Question: I am creating visualization of all nodes and edges involved in a shortest path between two vertices. Without giving unnecessary details, the nodes represent organisms, and the edges represent a parent-child relationship between them. The x-axis of the node indicates its , whereas the y-axis is simply the index of the node in the path (adjacent nodes are separated by a value of unity).
I will show my issue with the following training data set:
'''
xstart=c(1966, 1967,1977,1975,1958)
ystart=c(1.1,2.1,3.1,4.1,5.1)
xend=c(1967,1977,1975,1958,1958)
yend=c(1.9,2.9,3.9,4.9,5.1)
x=c(1966,1967,1977,1975,1958)
y=c(1,2,3,4,5)
xustart=c(1964,1965,1975,1973,1956)
xuend=c(1968,1969,1979,1977,1960)
yustart=c(0.9,1.9,2.9,3.9,4.9)
yuend=c(0.9,1.9,2.9,3.9,4.9)
xostart=c(1964,1965,1975,1973,1956)
xoend=c(1968,1969,1979,1977,1960)
yostart=c(1.1,2.1,3.1,4.1,5.1)
yoend=c(1.1,2.1,3.1,4.1,5.1)
label=c("node1","node2","node3","node4","node5")
path.plot <- data.frame(label,xstart,ystart,xend,yend,x,y)
'''
If I simply create nodes and edges (where edges enter and leave nodes at the center x-value of the text label), I find the visual looks unappealing:
'''
ggplot(data=path.plot) +
geom_segment(aes(x=xstart, y=ystart, xend=xend, yend=yend)) +
geom_text(aes(x=x, y=y, label=label))
'''
I think it looks a little better with underlines, but still sloppy:
'''
ggplot(data=path.plot) +
geom_segment(aes(x=xstart, y=ystart, xend=xend, yend=yend)) +
geom_segment(aes(x=xustart, y=yustart, xend = xuend, yend = yuend)) +
geom_text(aes(x=x, y=y, label=label))
'''
In all honesty, I thought that having the edges connect to the bottom left and write corners of the text label underline look best (for example, incoming edge connects to the left point of underline, outgoing edge connect to the right point of underline).
However, that would not work as exampled by node1 and node2, where the edge leaving node1 would cross some of the text out, and also end up as a negative-slope edge, which can be deceiving because node2 is at a later date (1967) than node1 (1966).
So, then I tried both underlining and overlining:
'''
ggplot(data=path.plot) +
geom_segment(aes(x=xstart, y=ystart, xend=xend, yend=yend)) +
geom_segment(aes(x=xustart, y=yustart, xend = xuend, yend = yuend)) +
geom_segment(aes(x=xostart, y=yostart, xend = xoend, yend = yoend)) +
geom_text(aes(x=x, y=y, label=label))
'''

I think this looks the best, but if you have any suggestions for improvement, I would take it into account. In any case, my main question is how to create the width of the underlines/overlines to be in proportion to the width of the label of the nodes? Because my node titles will not always be of the same length (I just used generic titles for example). Their labels could greatly differ in lengths, so having a consistent-length underline does not work.
Another problem with the current underline/overline is that if I readjust the image size, the text label lengths will change in proportion to the underline/overline lengths, and suddenly it looks ridiculous! So, I guess I am also trying to find a way to connect the length of the underline/overline to the length of the text so that they are not only guaranteed to be in proportion, but guaranteed to stay in proportion when the image size is readjusted.
Thank you...
---
I took into account the strwidth option and the rectangles (from the first comment) - it looks visually appealing. However, it still has problems when I resize (the label length and rectangle length do not stay proportion when resizing image). For instance, if I make the image a bit smaller in my plots window of R studio, the labels bleed over the rectangles. I am not using a static image, so I cannot simply just save the image at the correct size.
Below is what I did as an update, but still wonder if I can keep the label/rectangle lengths proportion even when the overall image is resized:
'''
# Made one label longer than the others
label=c("node1","node238968396849223","node3","node4","node5")
textFrame = data.frame(x = x, y = y, label = label)
textFrame = transform(textFrame,
w = strwidth(label, 'inches') + 0.25,
h = strheight(label, 'inches') + 0.25
)
ggplot(data = path.plot,aes(x = x, y = y)) +
geom_rect(data = textFrame, aes(xmin = x - strwidth(label, "inches")*1.2, xmax = x + strwidth(label, "inches")*1.2,
ymin = y-.1, ymax = y+.1), fill = "grey80") +
geom_segment(aes(x=xstart, y=ystart, xend=xend, yend=yend)) +
geom_text(data = textFrame,aes(x = x, y = y, label = label), size = 4)
'''
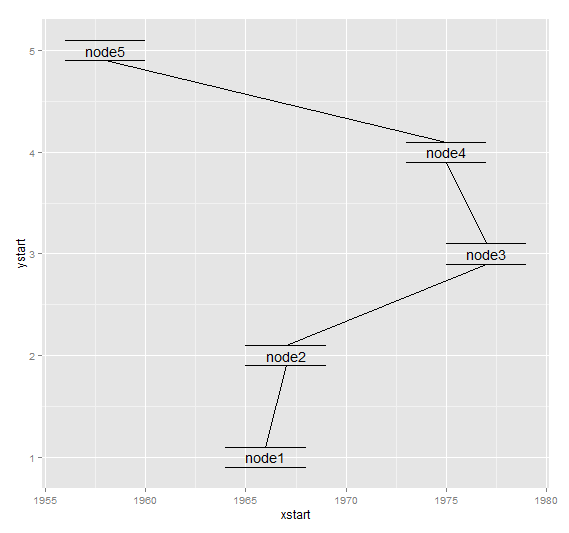
Answer: You can use 'strwidth' for this. For instance
'''
geom_segment(aes(x = x-strwidth(label, "inches")*1.2, y=yustart,
xend = x+strwidth(label, "inches")*1.2, yend = yuend))
'''
See also <URL> instead of lines.